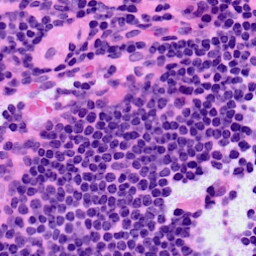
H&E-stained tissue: LymphNode